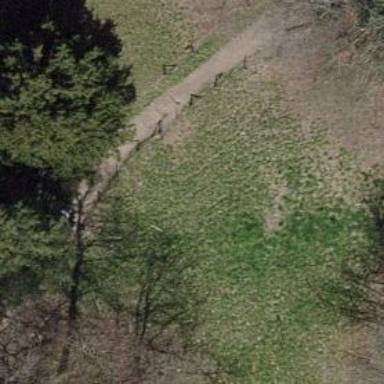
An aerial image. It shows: Path.